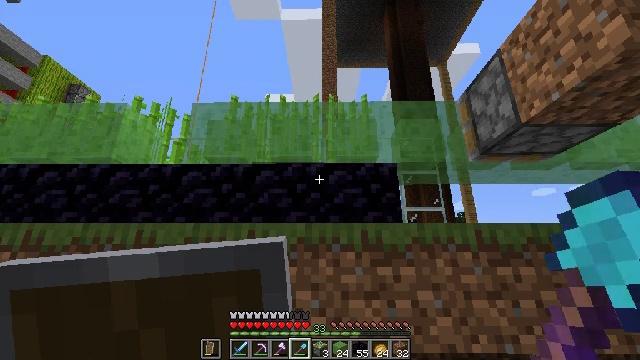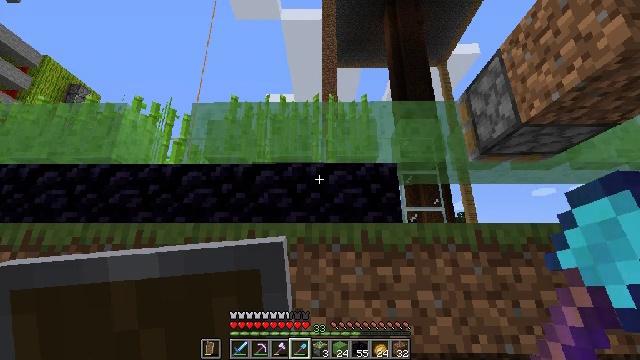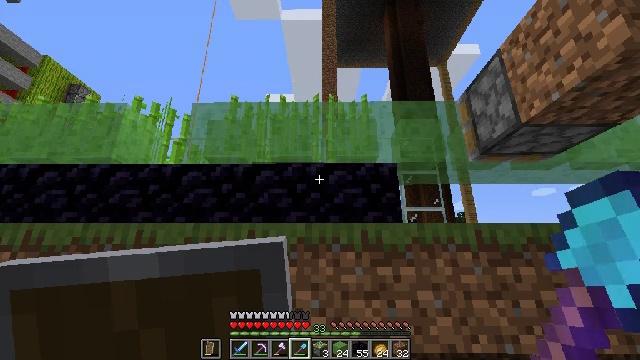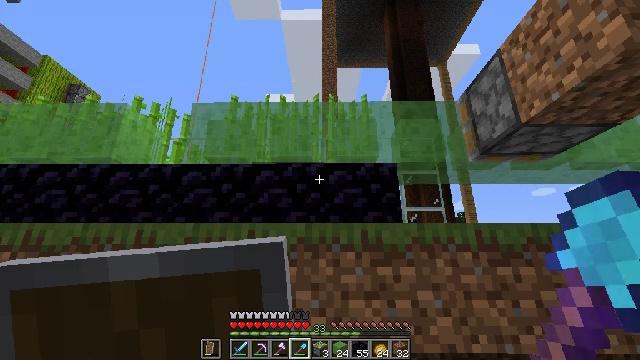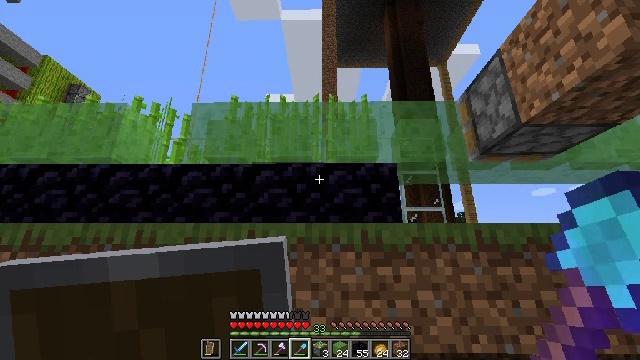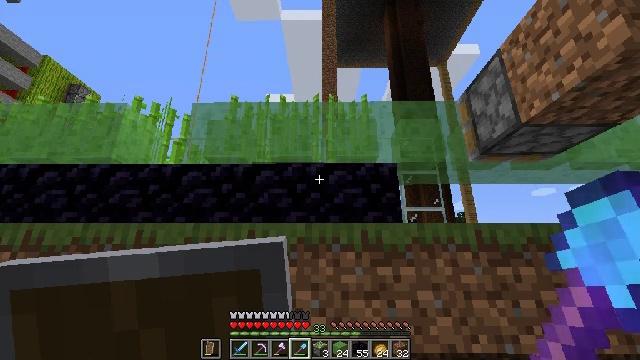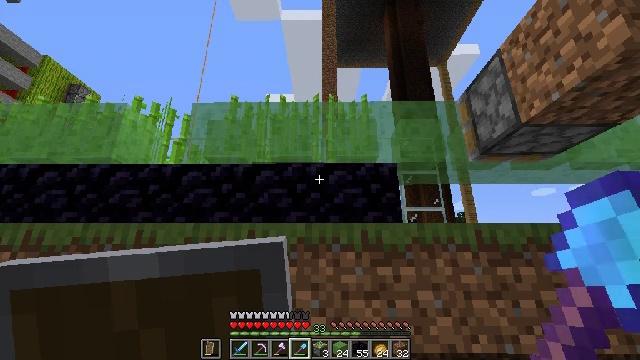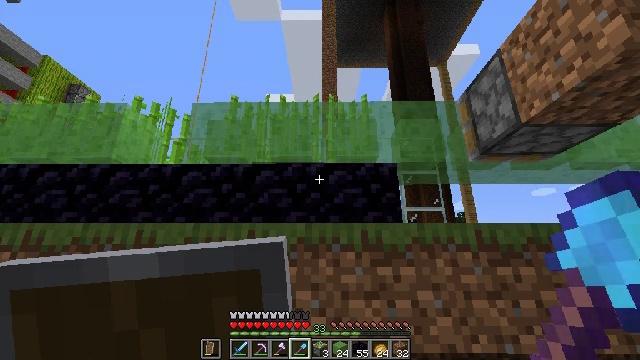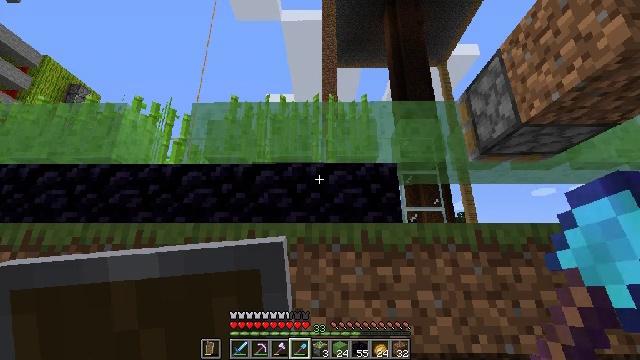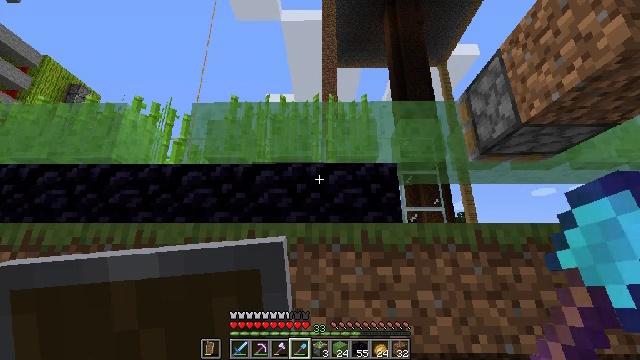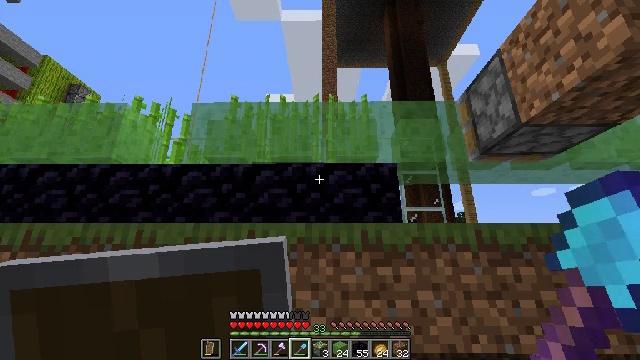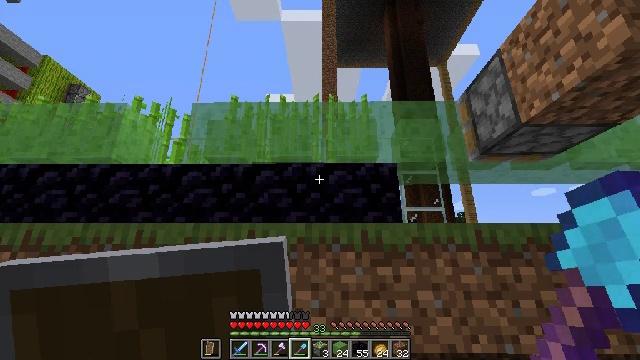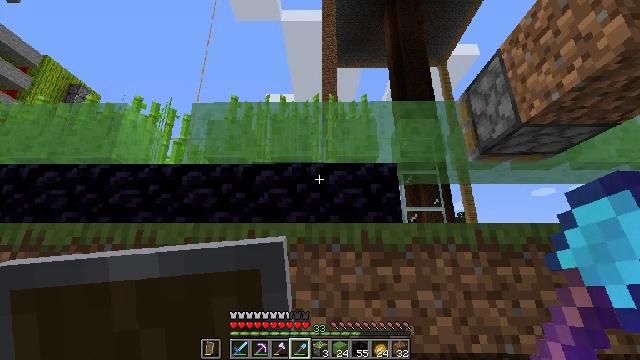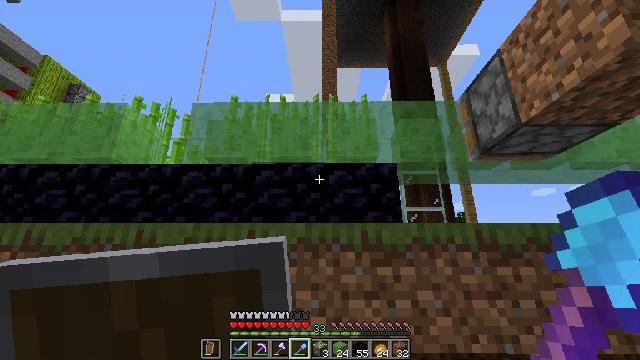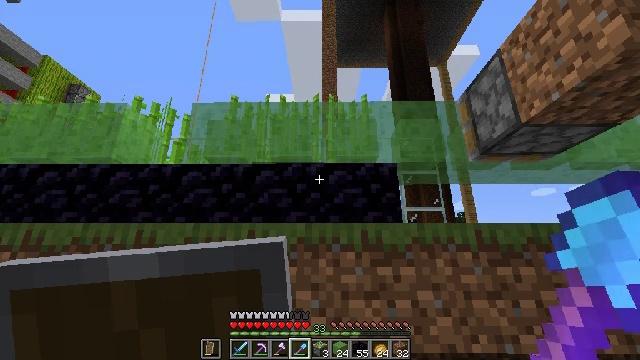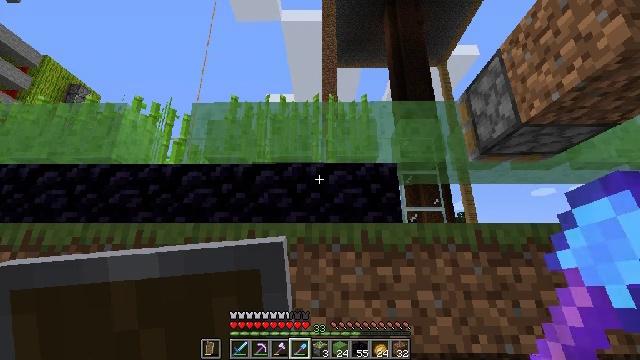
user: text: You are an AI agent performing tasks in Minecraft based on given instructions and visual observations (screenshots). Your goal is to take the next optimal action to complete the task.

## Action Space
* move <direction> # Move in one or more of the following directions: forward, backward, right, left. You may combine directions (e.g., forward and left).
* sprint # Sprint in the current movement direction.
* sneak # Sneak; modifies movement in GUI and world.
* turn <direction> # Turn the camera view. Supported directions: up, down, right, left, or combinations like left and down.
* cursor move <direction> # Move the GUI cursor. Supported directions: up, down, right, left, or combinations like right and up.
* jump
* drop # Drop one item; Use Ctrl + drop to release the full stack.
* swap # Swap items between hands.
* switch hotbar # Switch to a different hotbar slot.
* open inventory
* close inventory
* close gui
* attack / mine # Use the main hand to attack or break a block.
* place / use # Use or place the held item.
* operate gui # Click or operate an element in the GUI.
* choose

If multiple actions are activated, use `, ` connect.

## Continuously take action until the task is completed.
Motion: motion action
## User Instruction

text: Gather the sticky piston from a redstone contraption.
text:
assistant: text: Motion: no_op
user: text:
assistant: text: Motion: no_op
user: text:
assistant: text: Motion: no_op
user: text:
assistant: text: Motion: no_op
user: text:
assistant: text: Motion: no_op
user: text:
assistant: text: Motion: no_op
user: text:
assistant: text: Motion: no_op
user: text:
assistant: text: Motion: no_op
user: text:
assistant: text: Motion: no_op
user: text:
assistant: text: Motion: no_op
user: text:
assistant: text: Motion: no_op
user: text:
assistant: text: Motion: no_op
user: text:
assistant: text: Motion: no_op
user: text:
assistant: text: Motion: no_op
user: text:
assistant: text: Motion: no_op
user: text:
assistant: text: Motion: no_op
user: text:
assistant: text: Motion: no_op
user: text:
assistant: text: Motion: no_op
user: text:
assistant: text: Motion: no_op
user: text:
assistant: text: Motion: no_op
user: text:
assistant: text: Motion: no_op
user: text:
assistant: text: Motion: no_op
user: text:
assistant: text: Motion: no_op
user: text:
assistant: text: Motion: no_op
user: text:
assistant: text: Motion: no_op
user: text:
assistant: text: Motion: no_op
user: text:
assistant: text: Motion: no_op
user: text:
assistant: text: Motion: no_op
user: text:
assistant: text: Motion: no_op
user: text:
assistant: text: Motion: no_op